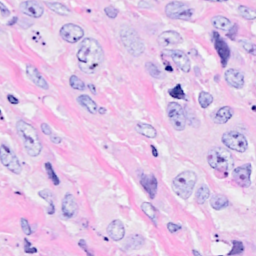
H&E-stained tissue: Breast